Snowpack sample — Loveland Pass, Silver Plume, Colorado, USA (2/11/26, 12:00 PM MST)
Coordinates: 39.663, -105.886
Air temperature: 35 °F
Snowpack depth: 82 cm
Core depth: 10 cm
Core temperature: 15.8 °F
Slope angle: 13°, slope face: 12°
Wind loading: high
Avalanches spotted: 1
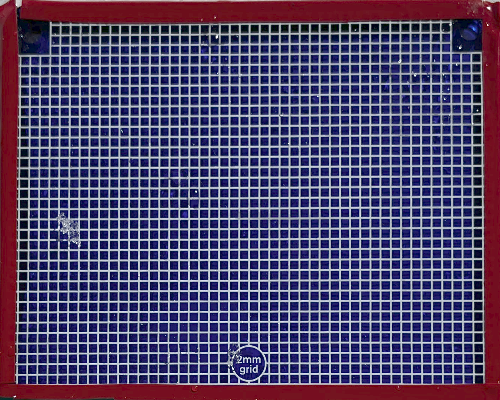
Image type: profile
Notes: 1 small avalanche spotted on the north side of the bowl, lots of wind loading